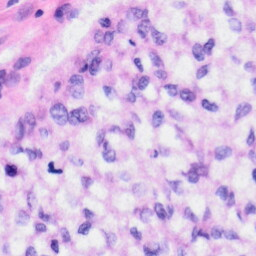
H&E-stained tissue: Liver